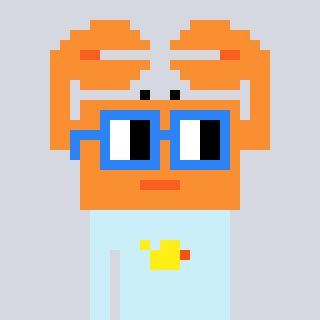
a pixel art character with square blue glasses, a crab-shaped head and a cold-colored body on a cool background